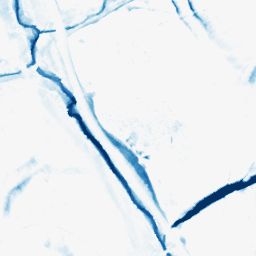
Category: morphological
Decomposition family: morphological_diamond
Decomposition parameters: operation: closing
radius: 10
Upsampling method: cubic_catmull_rom
Upsampling parameters: scale: 8
Upsampling scale: 8